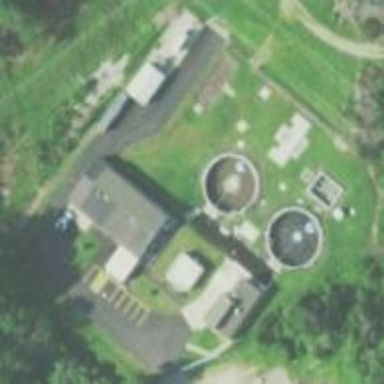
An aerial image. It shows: View of wastewater plant.